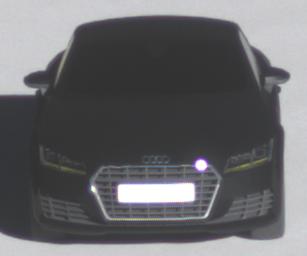
Make: Audi
Model: TT Coupé 1.8 TFSI
Detailed model: TT (8S) Coupé
Model produced from: 2015/08
Model produced until: 2018/06
Doors: 3
Color: black
Road condition: wet road
Daytime: morning or afternoon
Contrast: high contrast